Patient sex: M
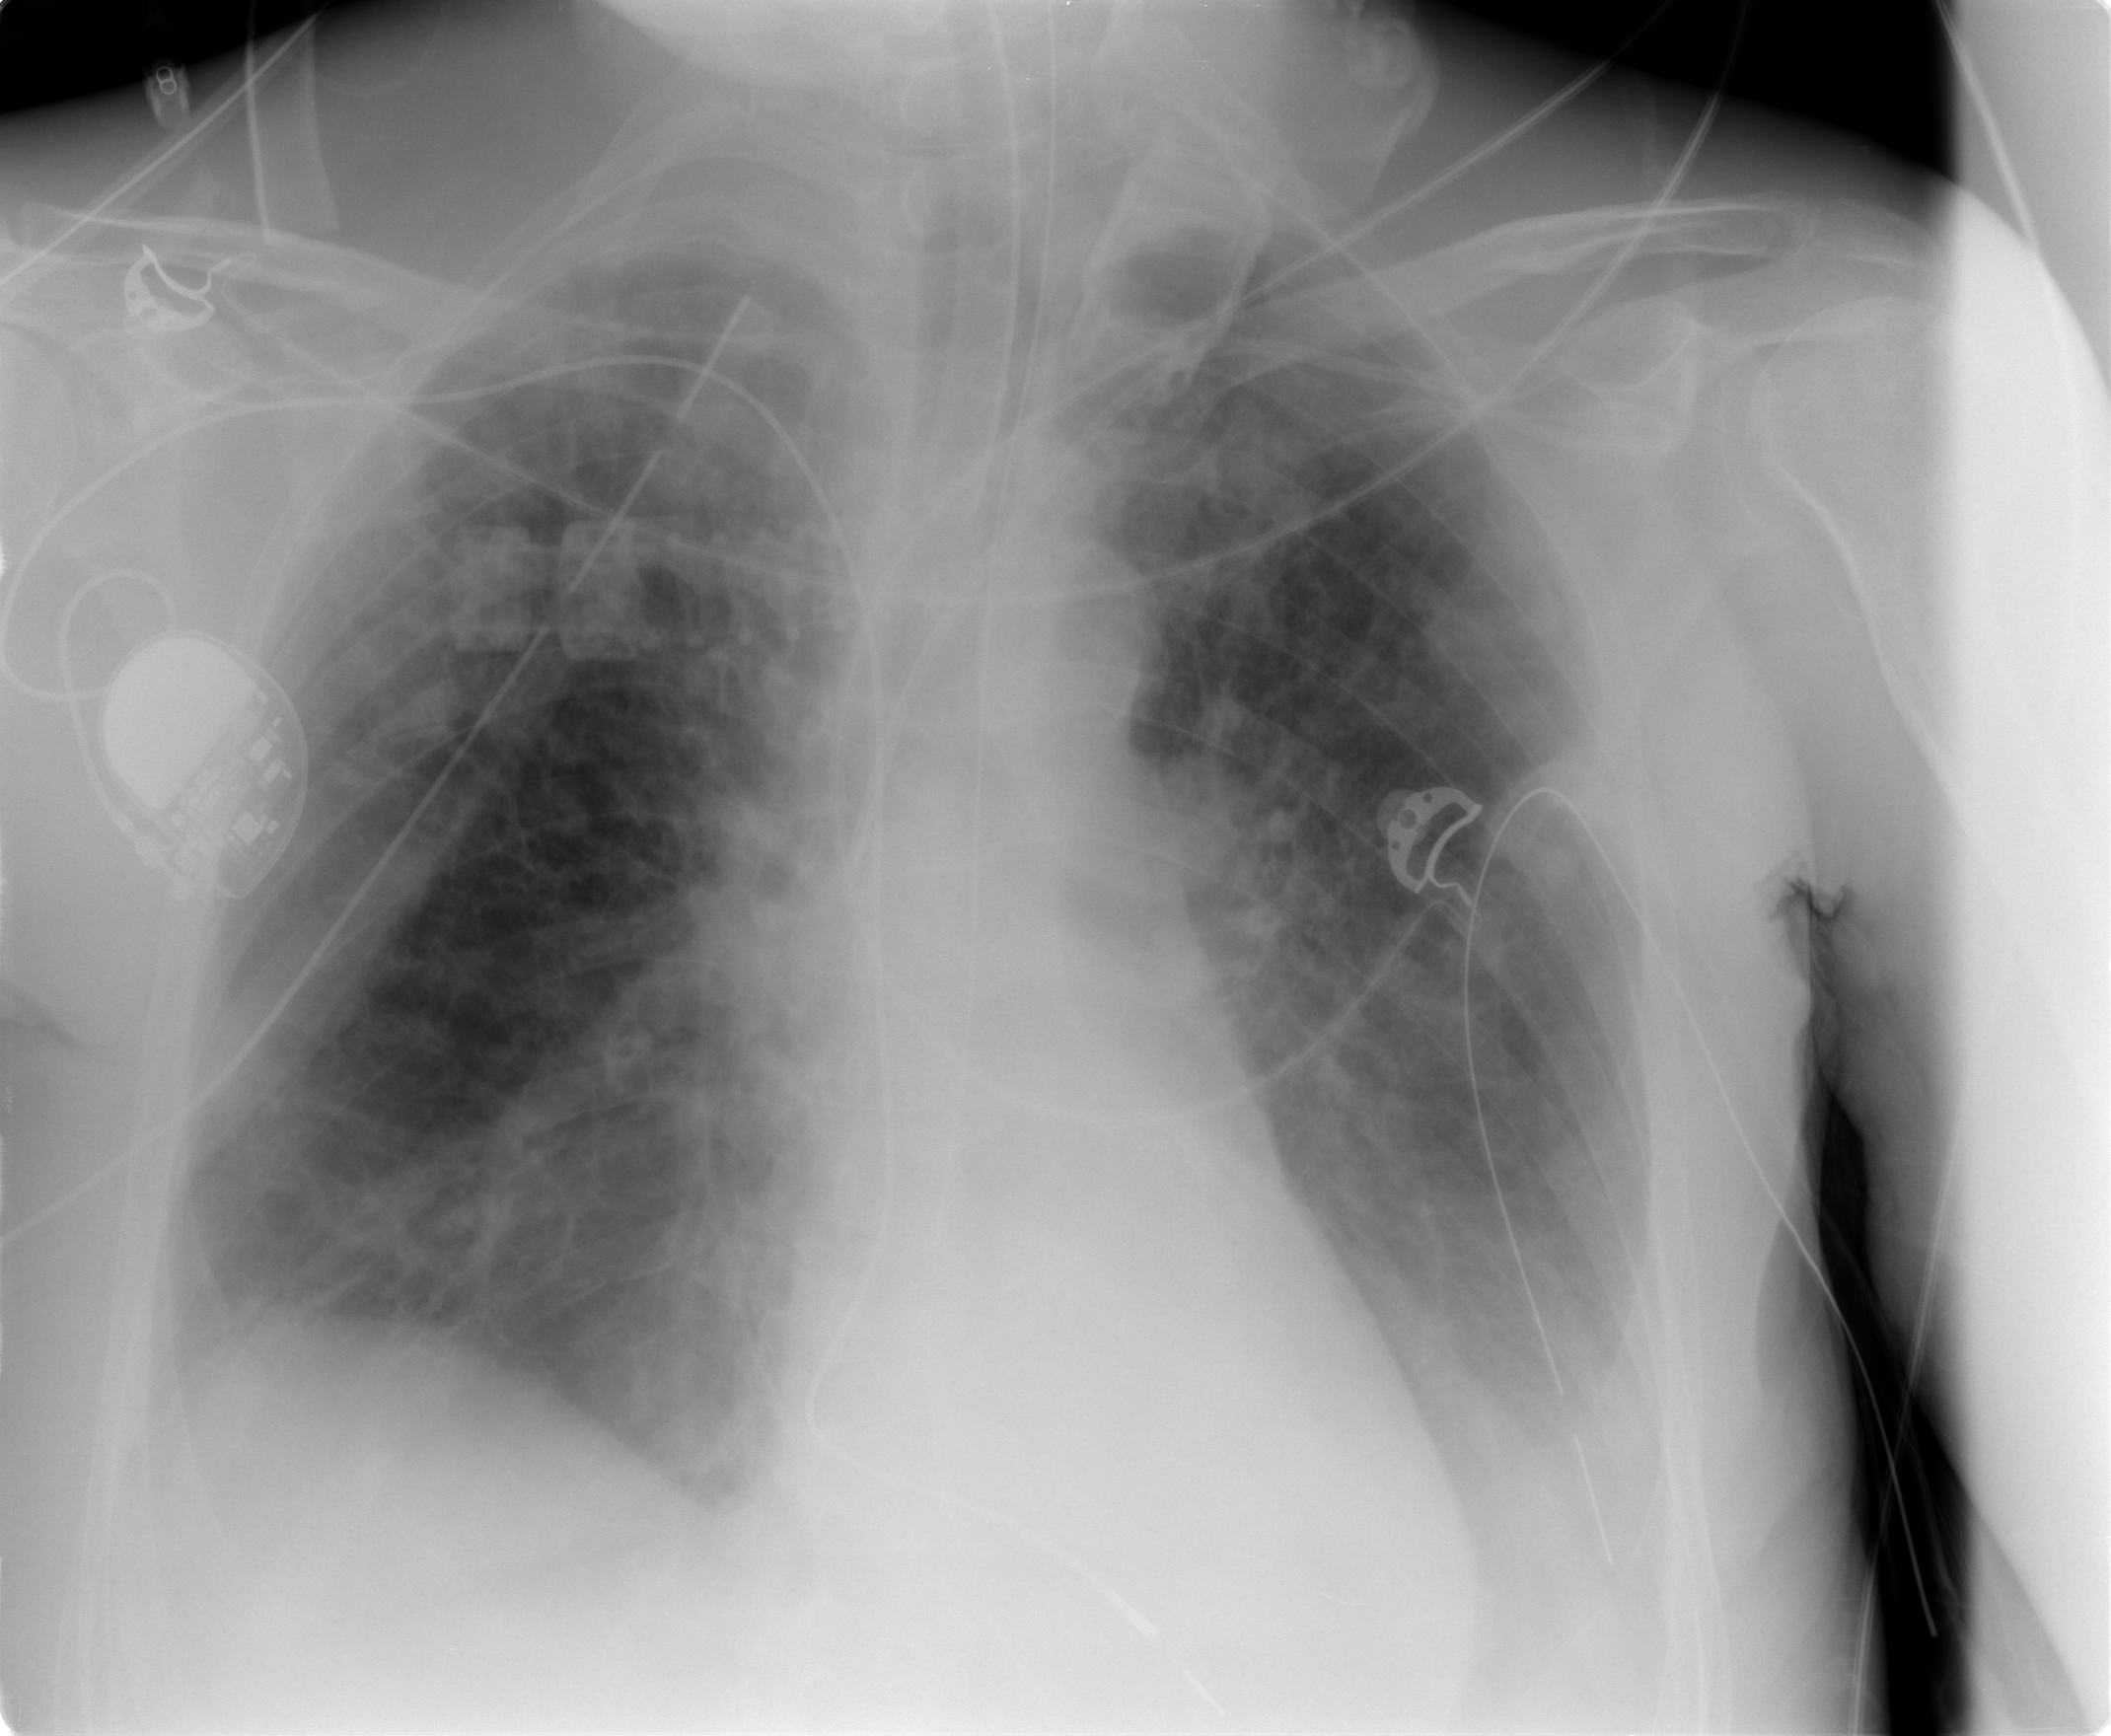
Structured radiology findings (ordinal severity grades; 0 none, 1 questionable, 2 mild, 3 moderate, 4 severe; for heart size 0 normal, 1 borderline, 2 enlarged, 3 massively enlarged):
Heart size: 0
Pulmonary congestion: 1
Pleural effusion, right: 2
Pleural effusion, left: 2
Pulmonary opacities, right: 2
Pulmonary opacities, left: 3
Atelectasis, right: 0
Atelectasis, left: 2